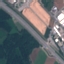
Label: Highway